Question: I want to use InvokeProcess to run a batch file.
Problem is that I can't find InvokeProcess in my ToolBox.

How can I add this to my ToolBox? I need to know what assembly it lives in.
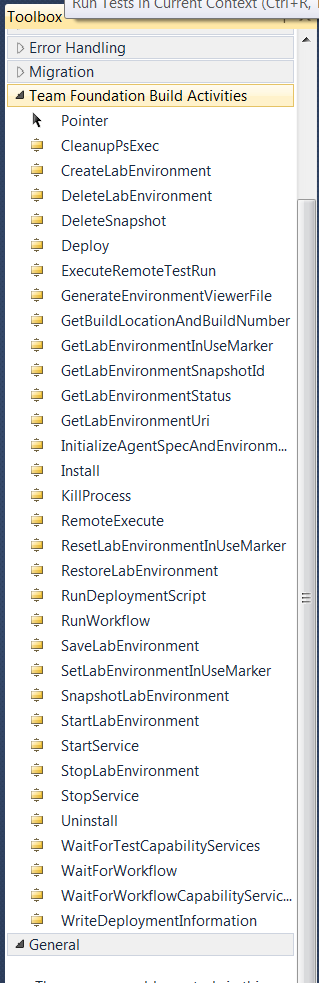
Answer: It seems you are missing all activities (not just InvokeProcess) from Microsoft.TeamFoundation.Build.Workflow.Activities.Those are to be found in Microsoft.TeamFoundation.Build.Workflow.dll
Furthermore it seems that in tab "Team Foundation Build Activities" you 're including what per default is the content of tab "Team Foundation LabManagement Activities" (which are members of Microsoft.TeamFoundation.Lab.Workflow.Activities).
In order to add this, just right-click on the tab and click the checkbox in "System.Activities Components":